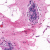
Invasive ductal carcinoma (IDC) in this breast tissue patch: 0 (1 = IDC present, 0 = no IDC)